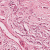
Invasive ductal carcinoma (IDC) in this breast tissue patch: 1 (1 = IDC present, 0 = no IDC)